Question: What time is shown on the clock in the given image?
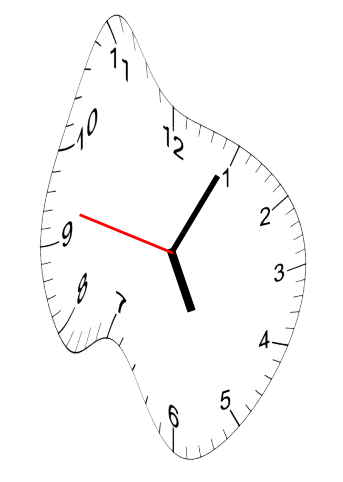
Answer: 05:04:47